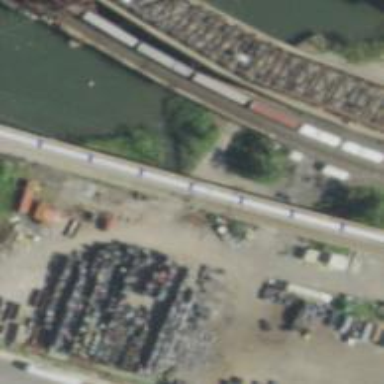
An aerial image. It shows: Bridge for electrified rail.